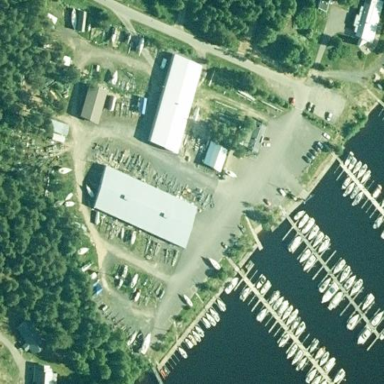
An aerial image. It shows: Boatyard along the waterway.